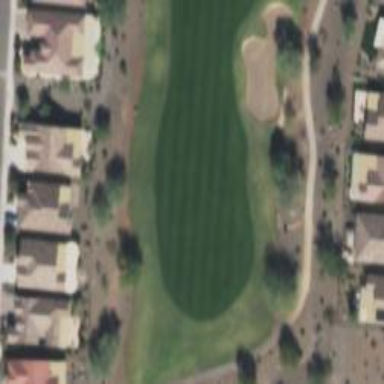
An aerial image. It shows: View of golf hole.